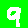
Digit: 9